Field crop: maize
Growth stage: 1
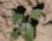
Species: chenopodium